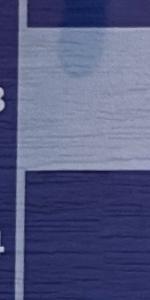
Label: Empty